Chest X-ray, AP view. Patient: 58 years old, sex F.
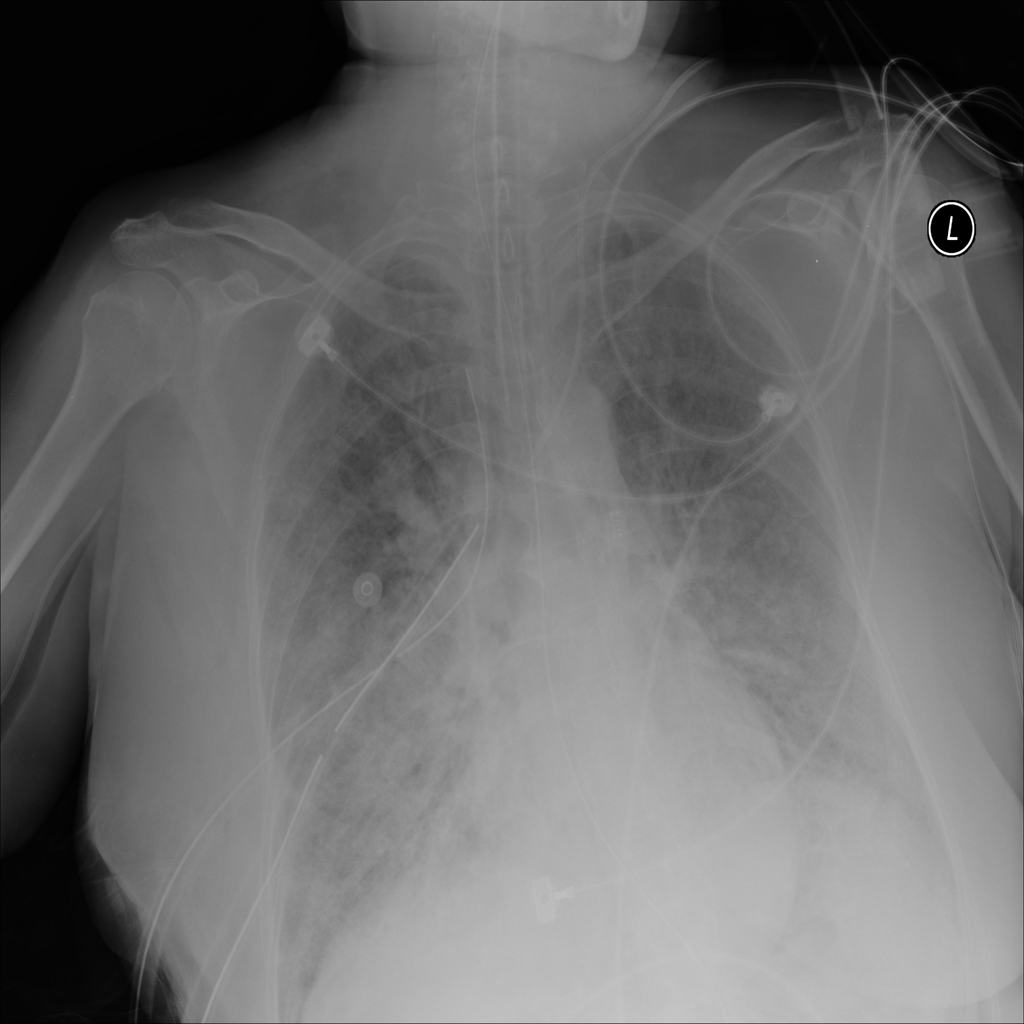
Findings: Pneumothorax